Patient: sex M, age 57
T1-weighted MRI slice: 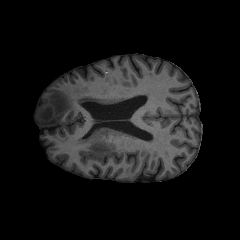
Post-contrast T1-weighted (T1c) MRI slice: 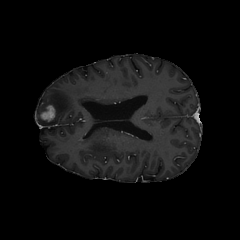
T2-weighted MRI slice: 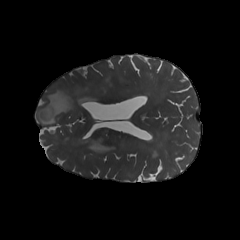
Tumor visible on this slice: yes
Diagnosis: Glioblastoma, IDH-wildtype
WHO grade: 4